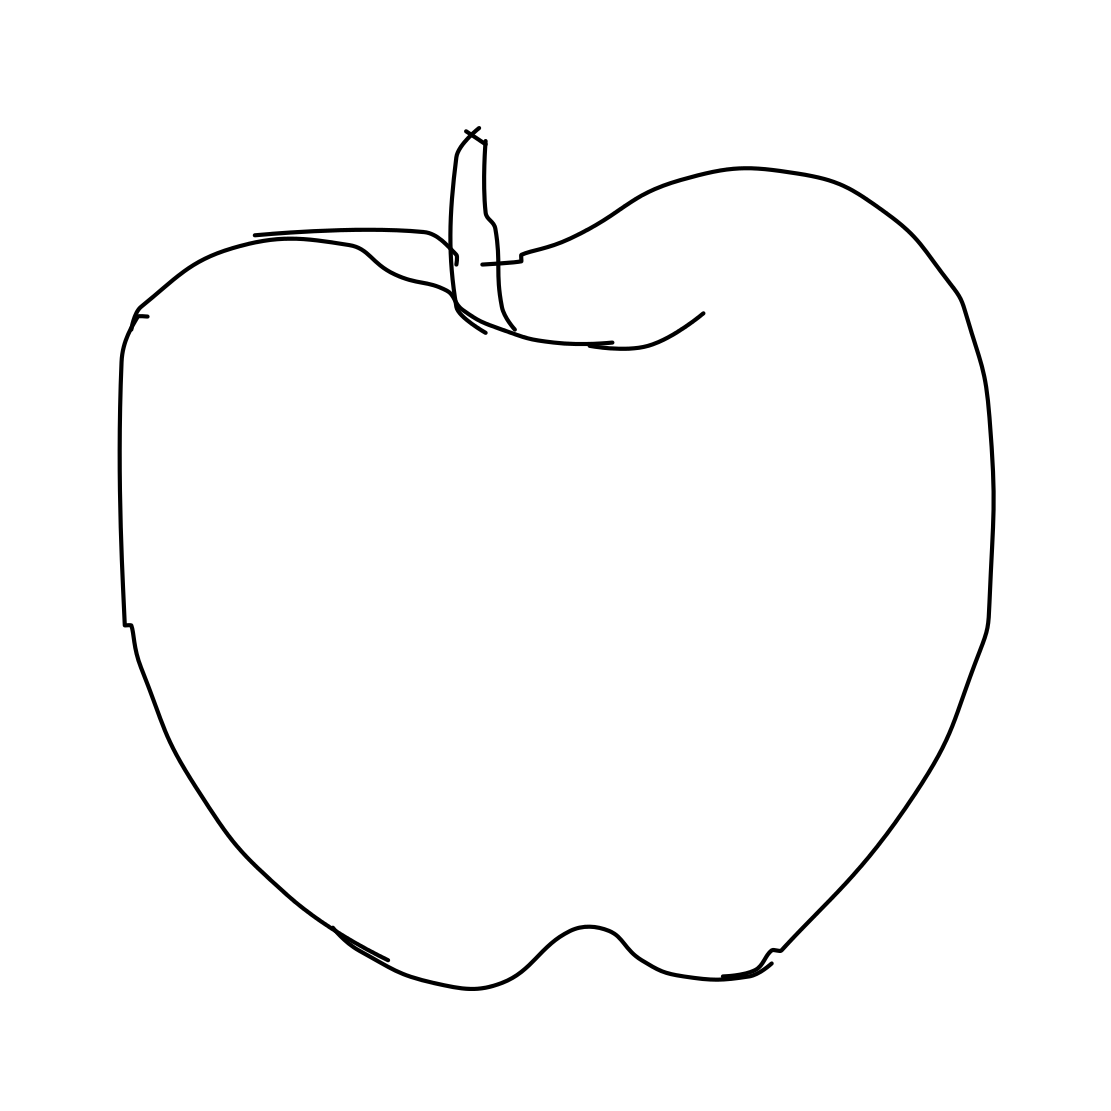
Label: apple